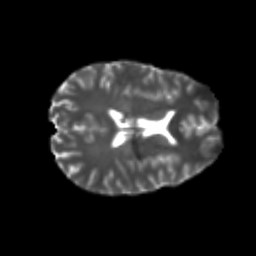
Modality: T2w
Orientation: axial
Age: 24
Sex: female
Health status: healthy
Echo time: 0.074 s